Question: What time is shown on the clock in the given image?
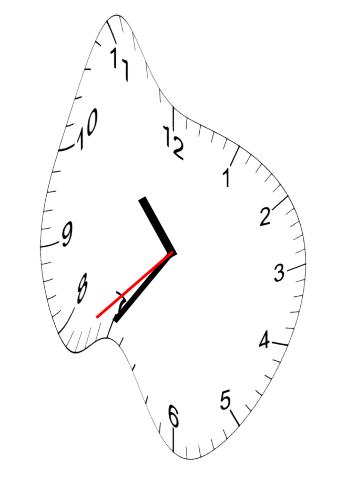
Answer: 10:35:38